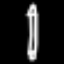
Label: pencil